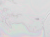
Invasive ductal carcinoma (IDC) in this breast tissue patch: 0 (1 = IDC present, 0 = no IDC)